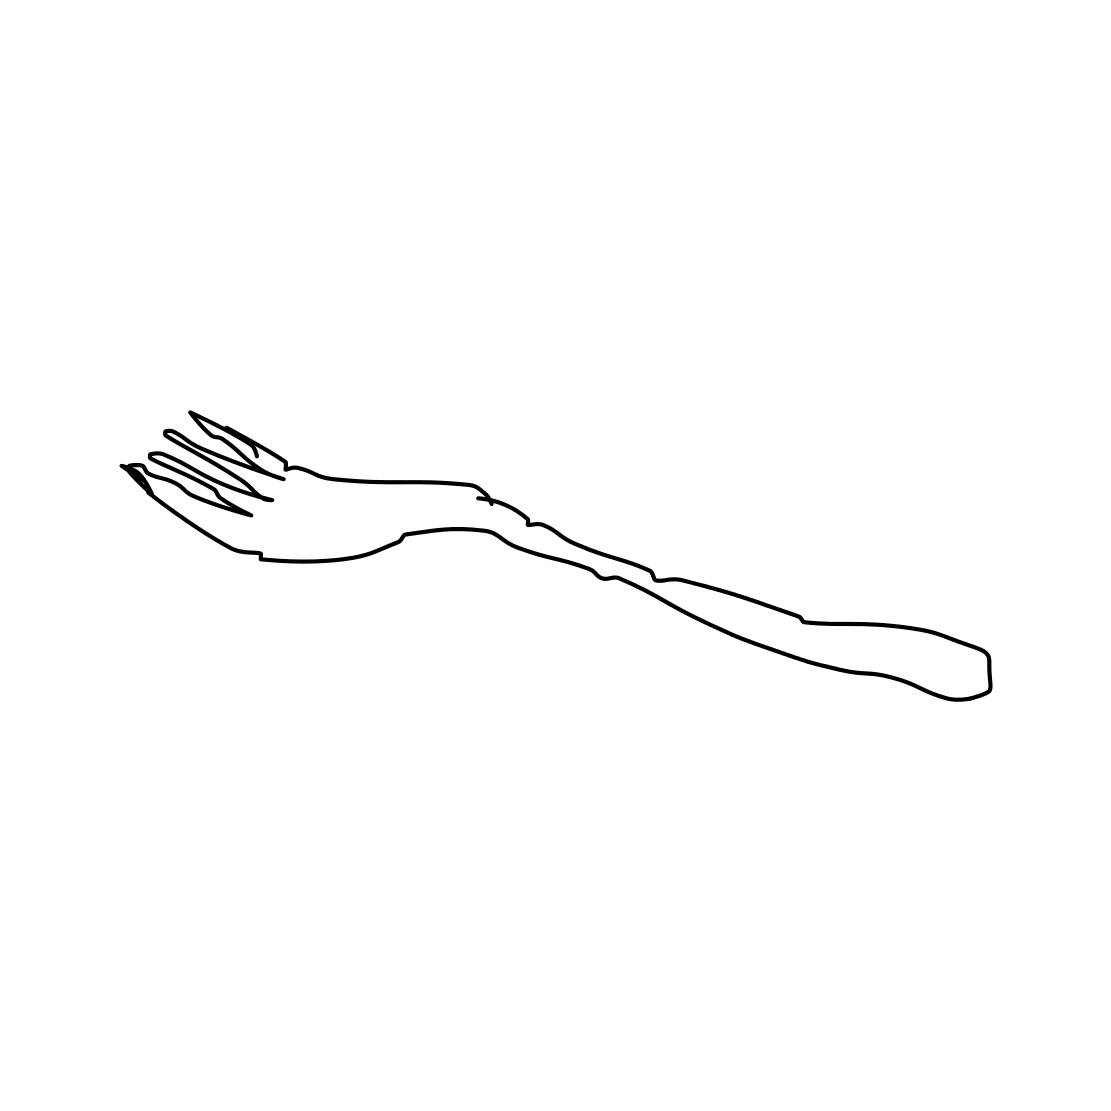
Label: fork